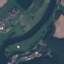
Land use / land cover class: River